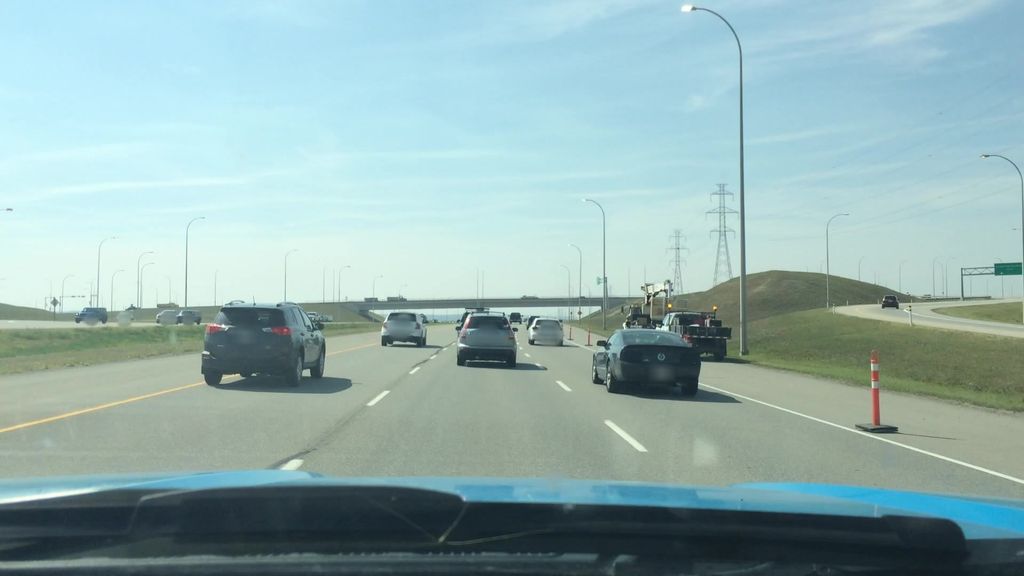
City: calgary